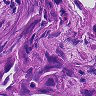
Metastatic tissue present: yes